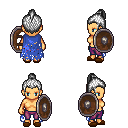
a pixel art fantasy rpg character, female body template, human, tanned skin, blue tattered cape, magenta pants, white short topknot hairstyle, brown slippers, shield, four views (front, back, left, right), 2x2 character sprite sheet, small pixel art, hard edges, no anti-aliasing